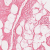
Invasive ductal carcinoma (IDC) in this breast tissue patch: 0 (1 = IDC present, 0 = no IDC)